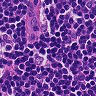
Metastatic tissue present: no